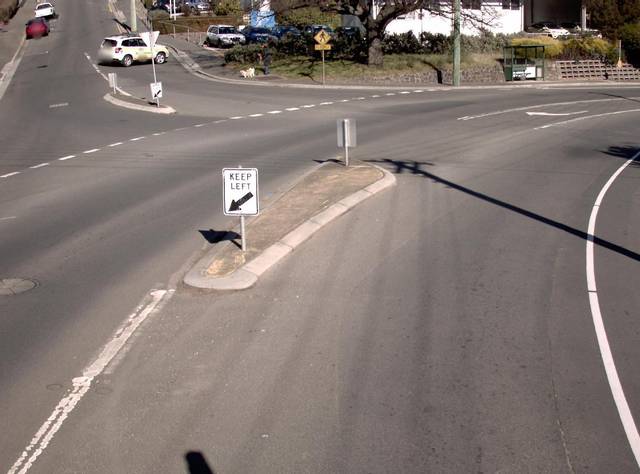
Region: Australia
Coordinates: -41.459, 147.152